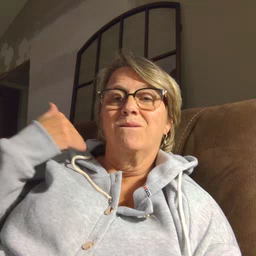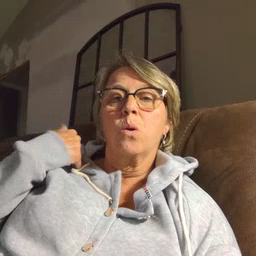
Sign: before